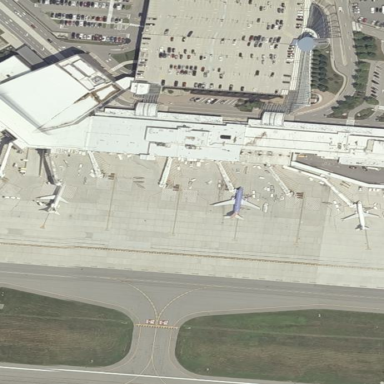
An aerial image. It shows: Terminal building at airport.